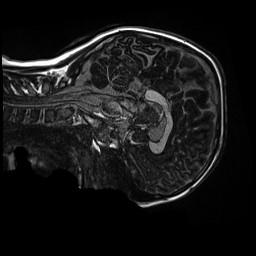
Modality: MP2RAGE
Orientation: sagittal
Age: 10
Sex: male
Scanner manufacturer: siemens
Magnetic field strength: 3 T
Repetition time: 4 s
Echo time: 0.00303 s